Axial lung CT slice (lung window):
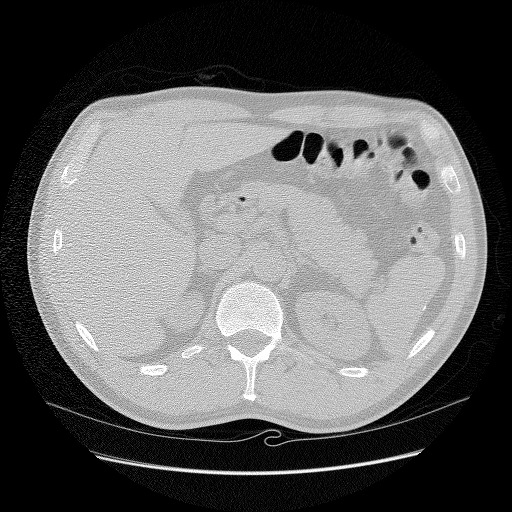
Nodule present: no